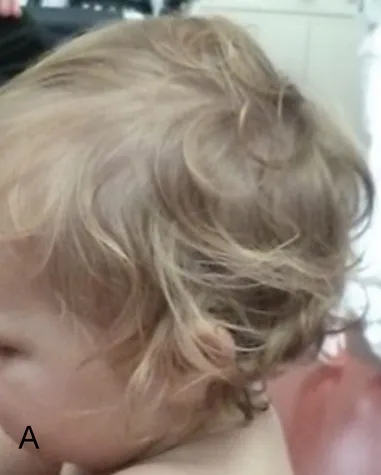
Photograph taken at 16 months. (
A
) Straight hair on the right side of her head which is affected by Horner's syndrome.
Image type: medical_photograph (skin_photograph)